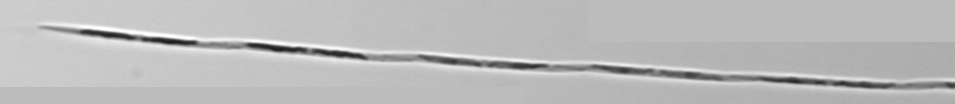
Label: Pseudo-nitzschia